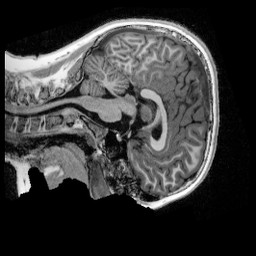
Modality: UNIT1_denoised
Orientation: sagittal
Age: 11
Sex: male
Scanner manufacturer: siemens
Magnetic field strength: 3 T
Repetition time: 4 s
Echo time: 0.00303 s